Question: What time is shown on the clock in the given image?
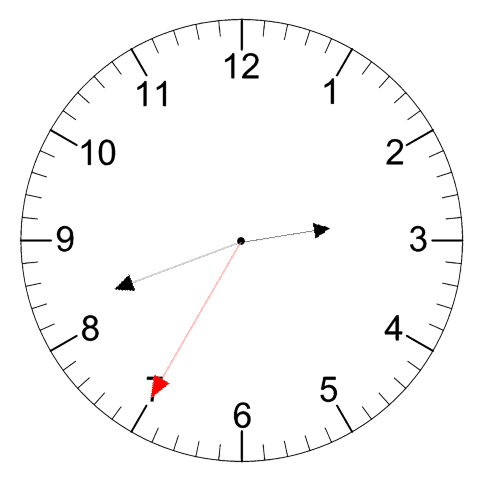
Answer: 02:41:35